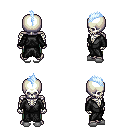
a pixel art fantasy rpg character, male body template, skeleton, gray robe, teal pants, white cyan mohawk hairstyle, white slippers, four views (front, back, left, right), 2x2 character sprite sheet, small pixel art, hard edges, no anti-aliasing